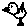
Label: bird